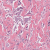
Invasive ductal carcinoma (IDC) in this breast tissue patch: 1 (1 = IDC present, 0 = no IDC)